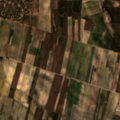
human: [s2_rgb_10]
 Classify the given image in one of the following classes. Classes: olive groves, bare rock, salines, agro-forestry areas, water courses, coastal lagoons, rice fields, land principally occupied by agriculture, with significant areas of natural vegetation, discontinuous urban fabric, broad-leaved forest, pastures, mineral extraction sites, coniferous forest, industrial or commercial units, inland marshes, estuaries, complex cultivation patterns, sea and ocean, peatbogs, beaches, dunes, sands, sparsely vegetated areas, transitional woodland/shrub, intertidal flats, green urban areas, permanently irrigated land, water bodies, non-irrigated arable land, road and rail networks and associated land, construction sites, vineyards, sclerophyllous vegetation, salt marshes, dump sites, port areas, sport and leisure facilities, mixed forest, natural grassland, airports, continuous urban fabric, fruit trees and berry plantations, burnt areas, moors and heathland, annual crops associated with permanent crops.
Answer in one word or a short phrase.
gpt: vineyards, agro-forestry areas, mixed forest